Aerial crown-view tile of a tropical tree (Barro Colorado Island, Panama), acquired 20250818:
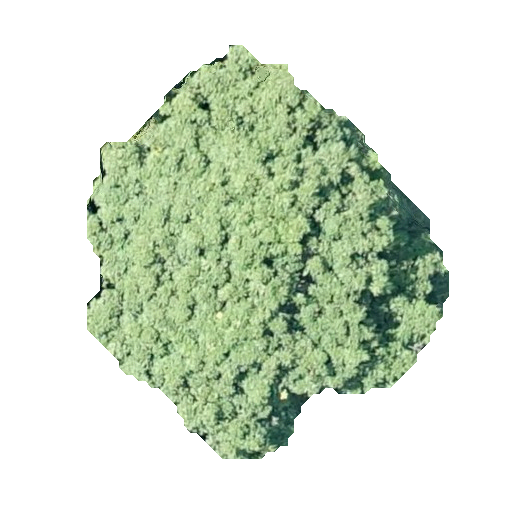
Species: Sterculia apetala
GBIF accepted scientific name: Sterculia apetala
Crown area: 141.068 m²